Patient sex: M
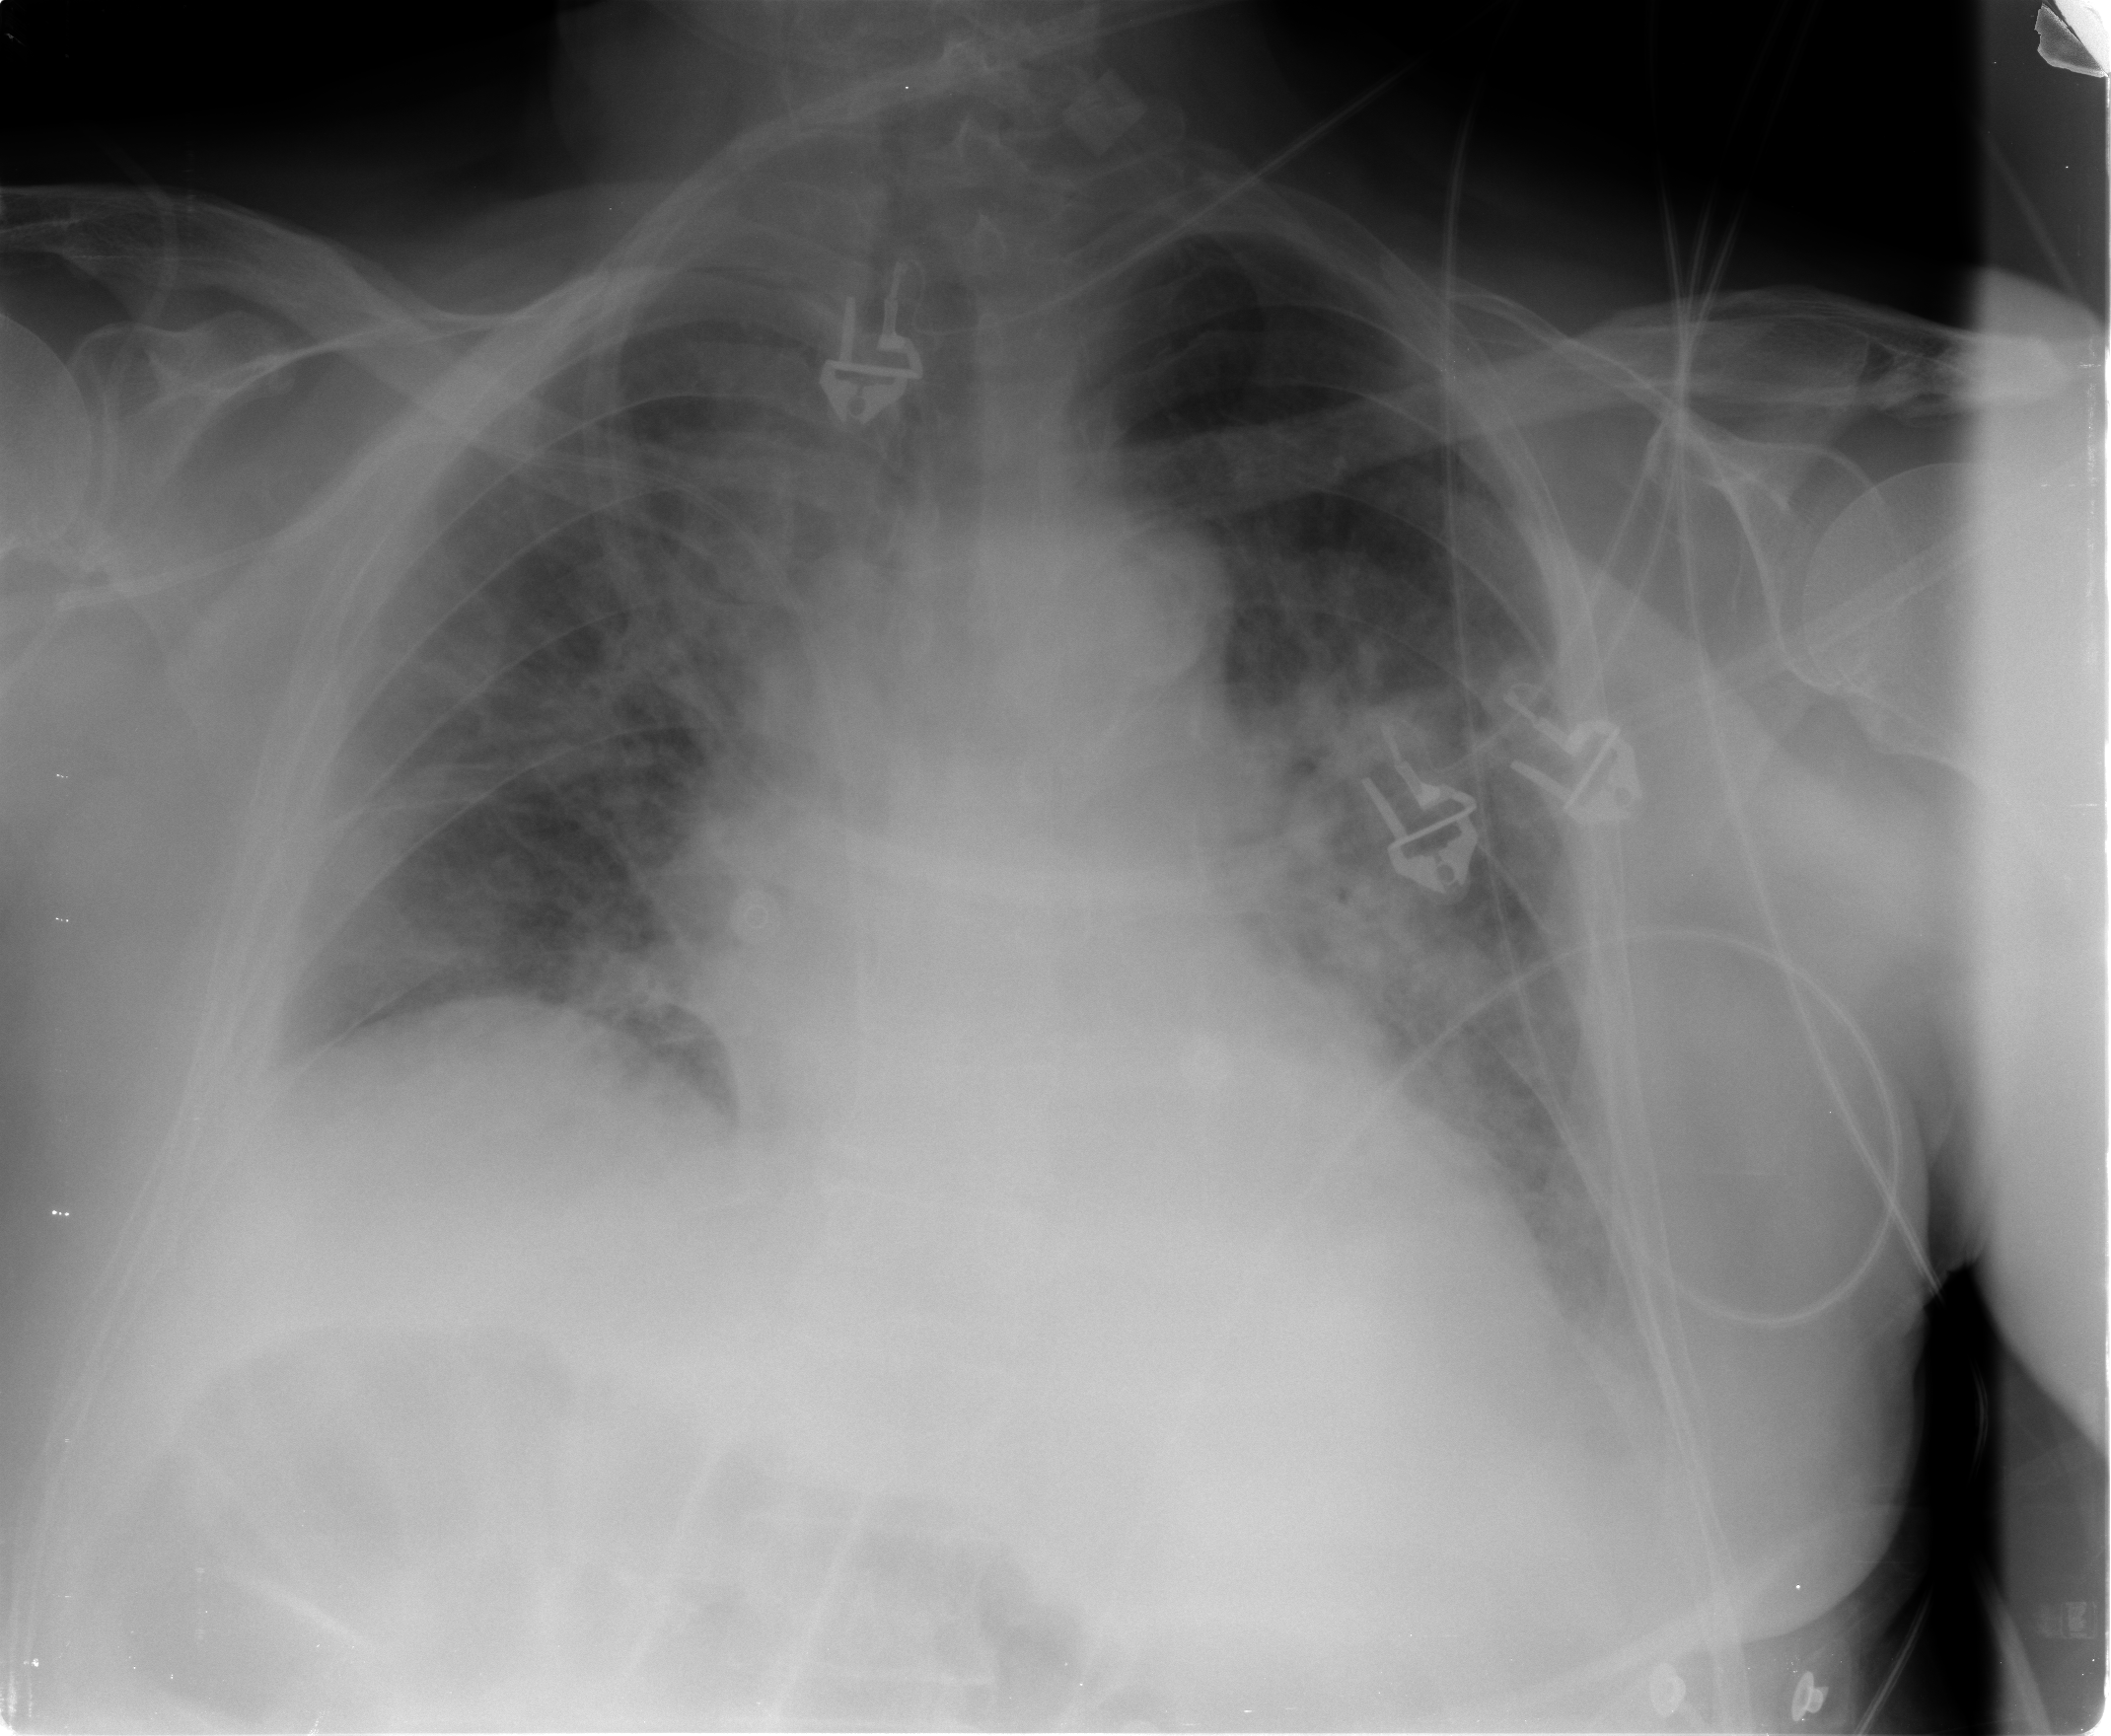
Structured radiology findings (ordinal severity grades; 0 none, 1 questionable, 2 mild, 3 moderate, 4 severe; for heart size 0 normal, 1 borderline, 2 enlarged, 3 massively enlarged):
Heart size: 2
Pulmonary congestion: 3
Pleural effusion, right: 2
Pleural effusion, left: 2
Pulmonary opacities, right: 3
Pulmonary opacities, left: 3
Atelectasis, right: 3
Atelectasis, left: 3